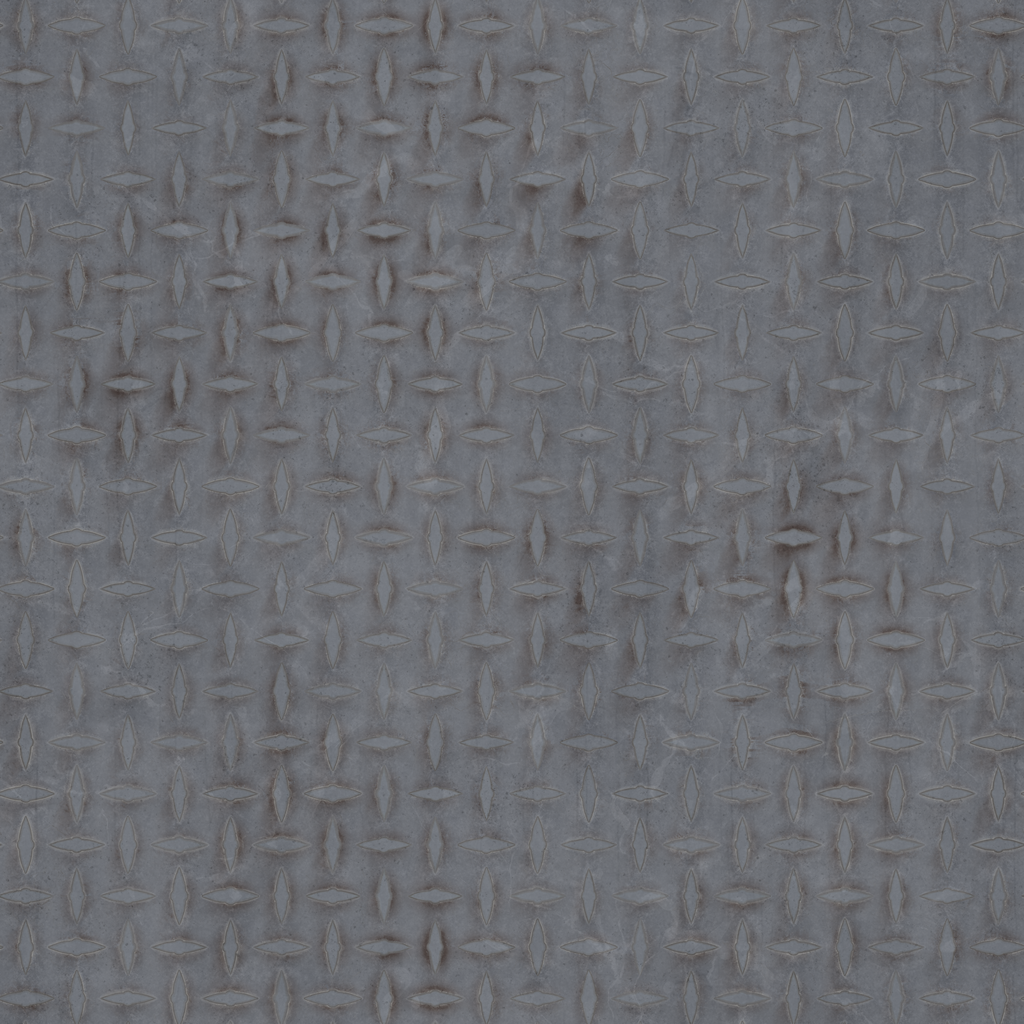
Texture map type: Color